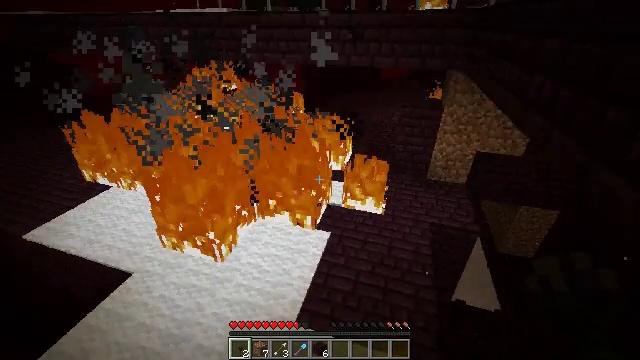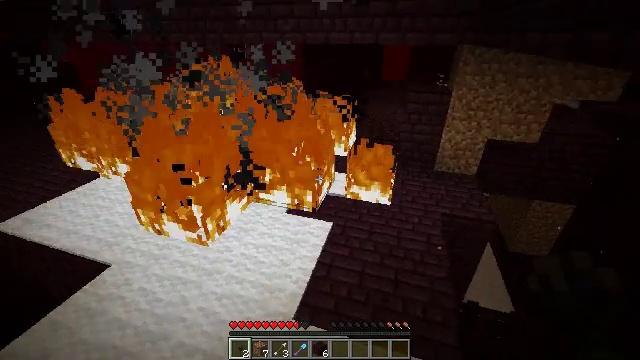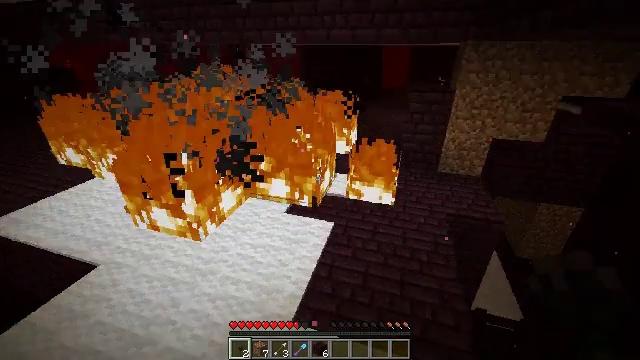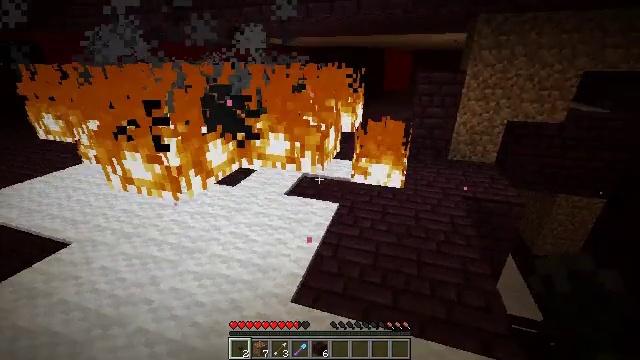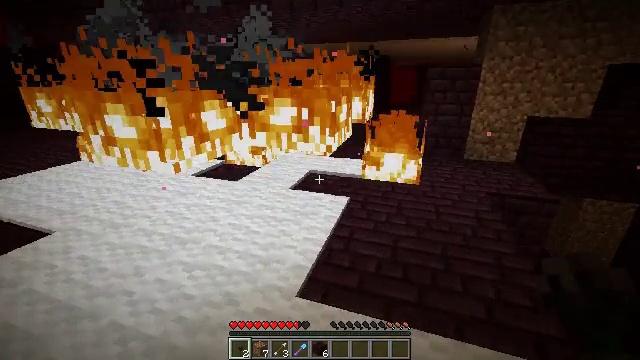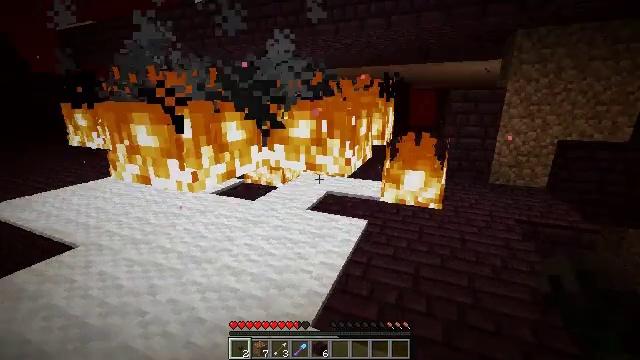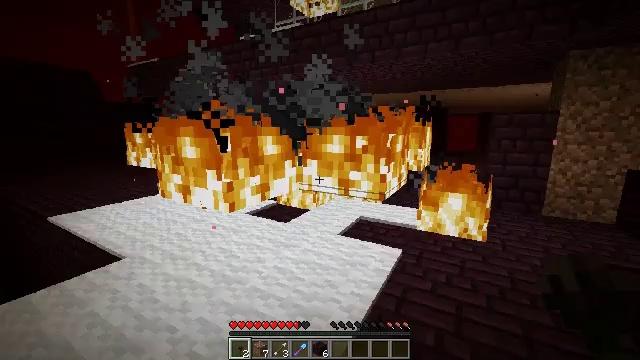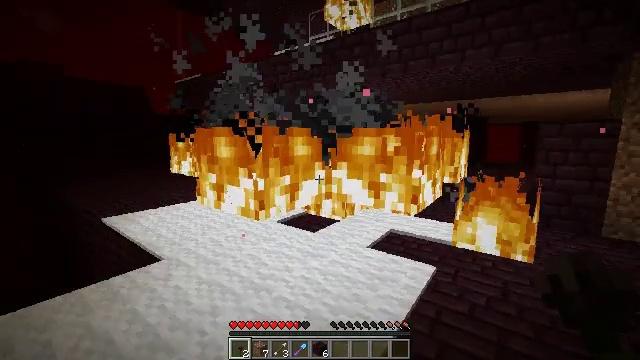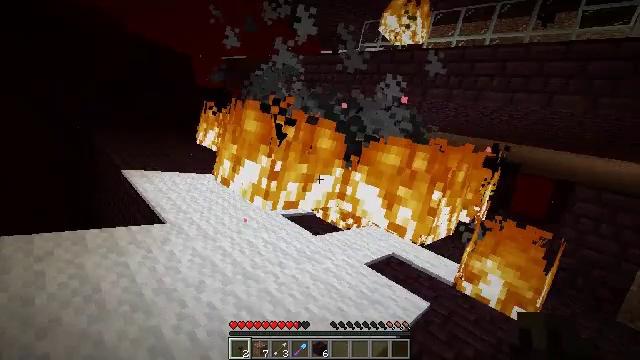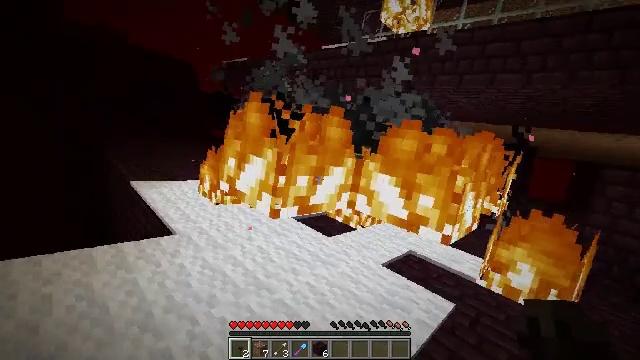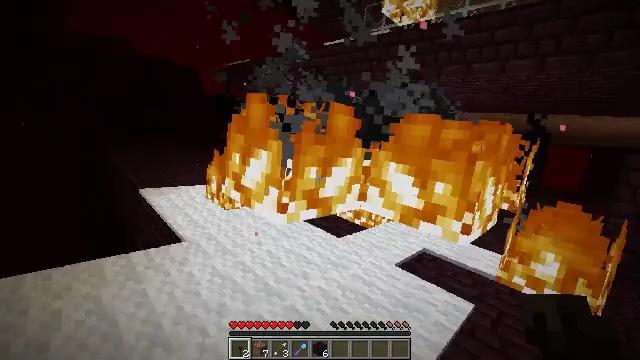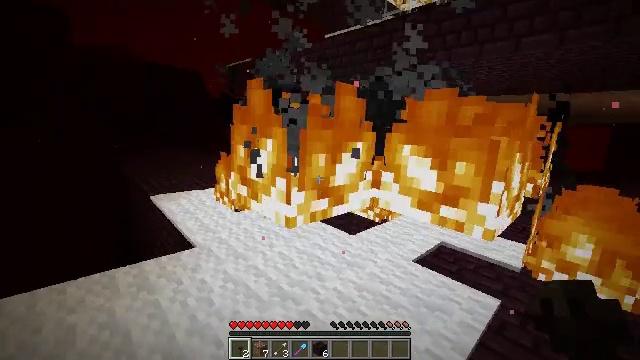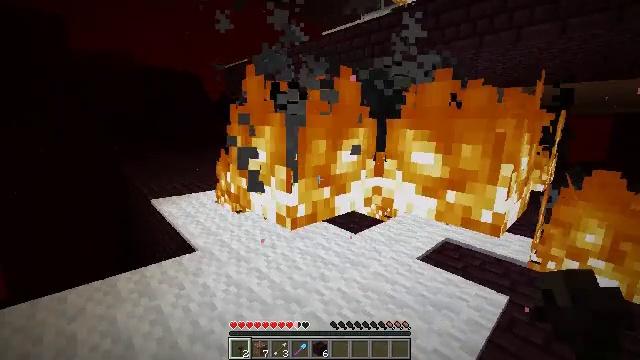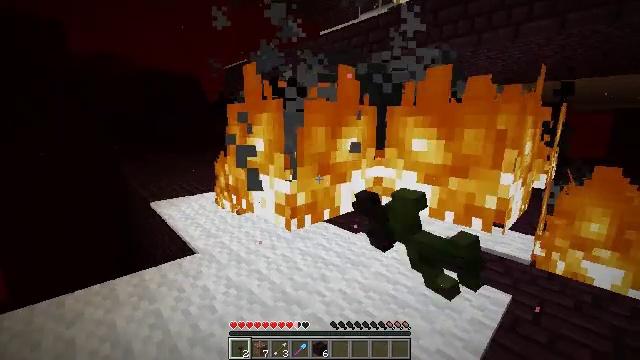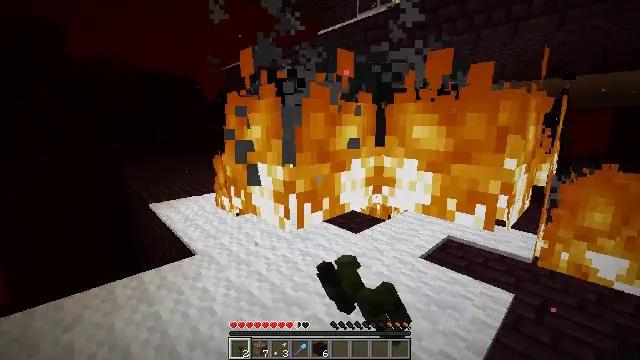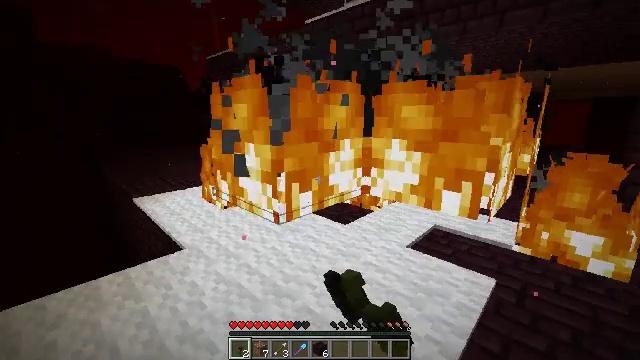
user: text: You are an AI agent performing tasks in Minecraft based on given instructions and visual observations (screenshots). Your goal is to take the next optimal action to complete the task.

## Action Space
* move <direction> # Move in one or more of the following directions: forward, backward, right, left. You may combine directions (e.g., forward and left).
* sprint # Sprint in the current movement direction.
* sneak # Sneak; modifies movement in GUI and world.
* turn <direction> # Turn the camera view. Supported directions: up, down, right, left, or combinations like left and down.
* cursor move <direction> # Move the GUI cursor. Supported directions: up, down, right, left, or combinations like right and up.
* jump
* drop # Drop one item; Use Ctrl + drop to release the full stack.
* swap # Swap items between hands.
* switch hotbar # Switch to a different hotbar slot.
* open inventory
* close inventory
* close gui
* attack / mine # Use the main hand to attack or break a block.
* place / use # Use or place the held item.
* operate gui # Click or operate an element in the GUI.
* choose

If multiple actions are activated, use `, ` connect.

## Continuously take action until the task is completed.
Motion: motion action
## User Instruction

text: Remove the fire source.
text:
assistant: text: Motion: turn up
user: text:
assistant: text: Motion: turn up
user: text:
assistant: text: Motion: turn up
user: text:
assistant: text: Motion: turn left and up
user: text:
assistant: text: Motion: turn left and up
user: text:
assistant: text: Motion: turn left and up
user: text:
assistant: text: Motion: turn left and up
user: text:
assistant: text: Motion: move forward, turn left
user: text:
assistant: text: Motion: move forward, turn left
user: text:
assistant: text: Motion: move forward, turn left
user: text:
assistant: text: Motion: turn left and down
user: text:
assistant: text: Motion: attack / mine
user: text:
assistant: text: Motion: attack / mine
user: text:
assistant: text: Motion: no_op
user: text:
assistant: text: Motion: turn right and down
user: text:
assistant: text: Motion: turn right and down
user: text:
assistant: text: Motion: turn right
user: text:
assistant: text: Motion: attack / mine
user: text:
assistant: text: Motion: attack / mine
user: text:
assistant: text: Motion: no_op
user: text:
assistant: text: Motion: turn left
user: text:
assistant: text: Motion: turn left and down
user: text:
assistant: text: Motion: turn left and down
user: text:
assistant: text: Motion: turn left and down, attack / mine
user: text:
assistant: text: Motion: move forward, attack / mine
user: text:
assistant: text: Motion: move forward, attack / mine
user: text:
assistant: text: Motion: move forward, turn right
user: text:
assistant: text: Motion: move forward, turn right
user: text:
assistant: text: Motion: move forward
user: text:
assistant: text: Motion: move forward, turn left